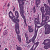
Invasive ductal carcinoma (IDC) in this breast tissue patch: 0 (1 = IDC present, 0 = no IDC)